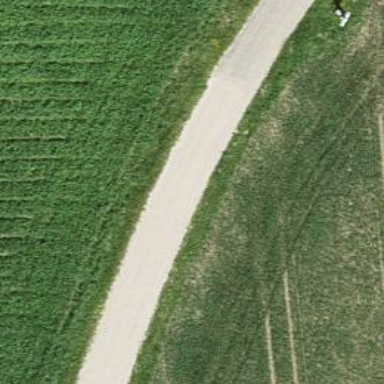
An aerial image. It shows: Unpaved track with grade2 tracktype.